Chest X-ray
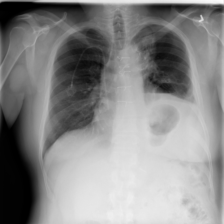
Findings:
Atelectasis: negative
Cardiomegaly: negative
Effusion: negative
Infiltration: negative
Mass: negative
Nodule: negative
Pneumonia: negative
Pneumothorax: negative
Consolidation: negative
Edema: negative
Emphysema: negative
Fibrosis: negative
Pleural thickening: negative
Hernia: negative